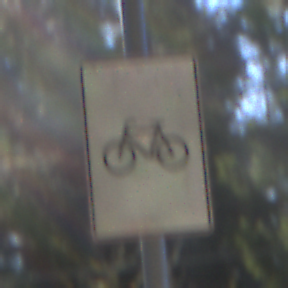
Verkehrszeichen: RadverkehrOhnePfeilsymbol
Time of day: MorningAfternoon
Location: Outdoor (Nature)
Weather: Clear
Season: Winter
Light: Natural